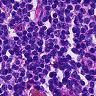
Metastatic tissue present: no